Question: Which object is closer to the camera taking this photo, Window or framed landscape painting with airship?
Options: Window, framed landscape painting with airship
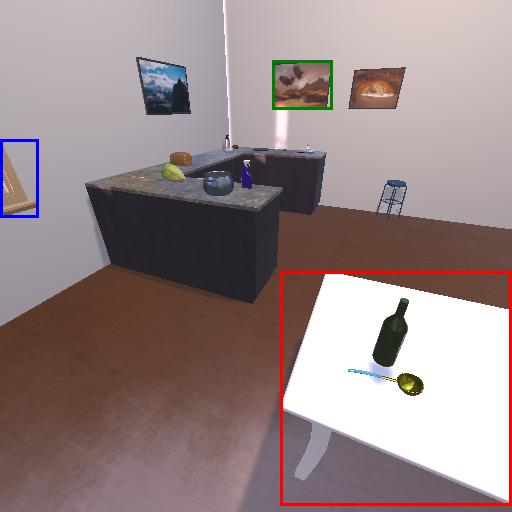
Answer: Window